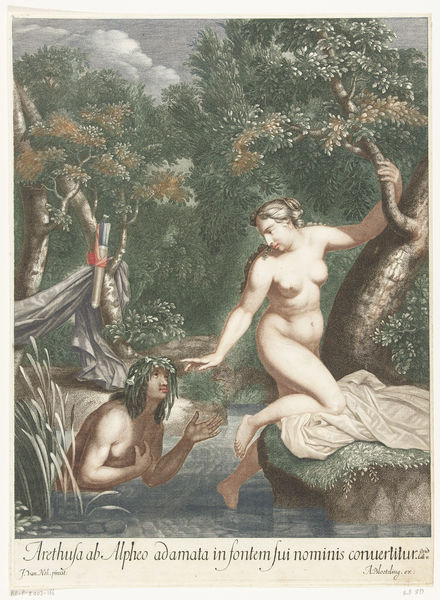
Titel: Alpheüs en Arethusa
Künstler: Abraham Bloteling
Standort: Amsterdam
Institution: Rijksmuseum
Schlagwörter: baum, mann, nackt, teich, frau, zeichnung, tuch, schilf, schrift, druck, plakat